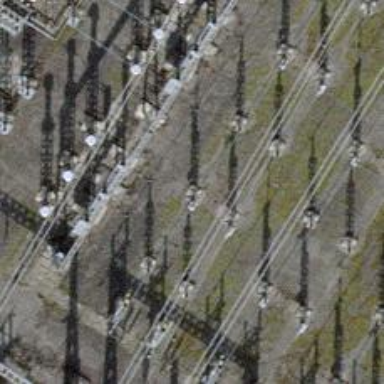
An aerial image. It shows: Switch for power supply.